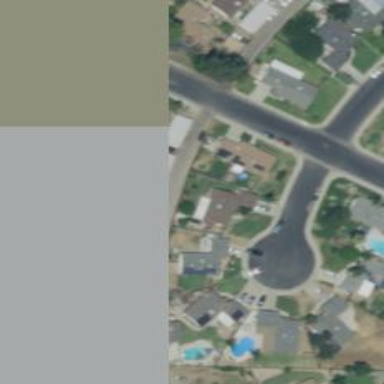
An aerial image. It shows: Alley classified as service road.